Field crop: tomato
Growth stage: 1
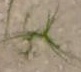
Species: cyperus